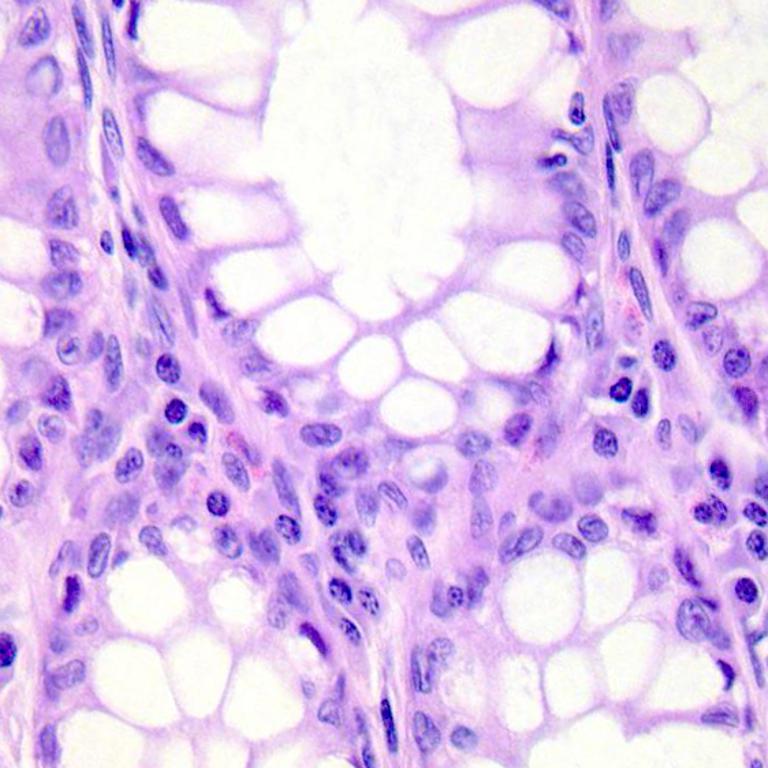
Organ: colon
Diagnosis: benign